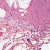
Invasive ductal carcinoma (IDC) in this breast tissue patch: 0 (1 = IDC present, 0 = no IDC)